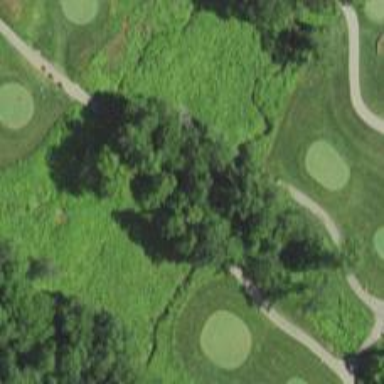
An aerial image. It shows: Path bridge over golf course.